What has changed from the first image to the second?
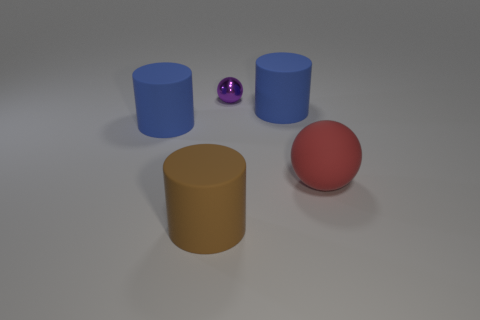
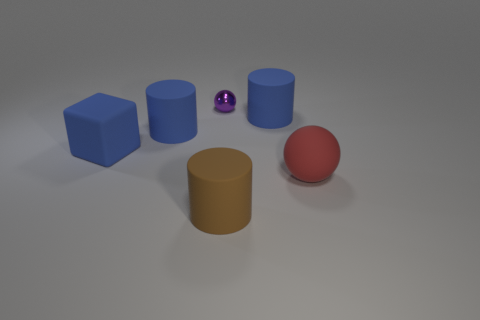
the big matte cube has been added
the big block has appeared
the blue block has been added
the large blue matte block has been newly placed